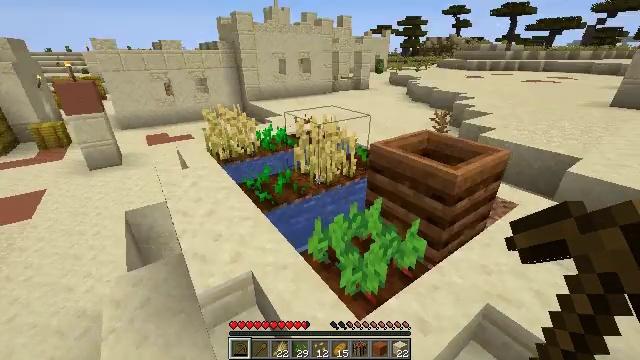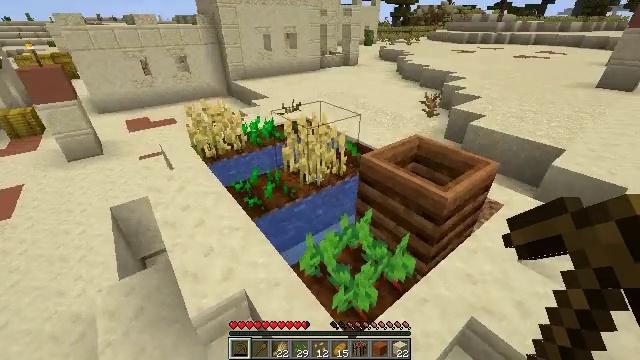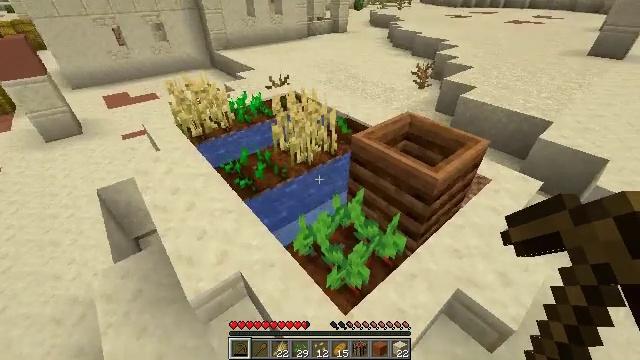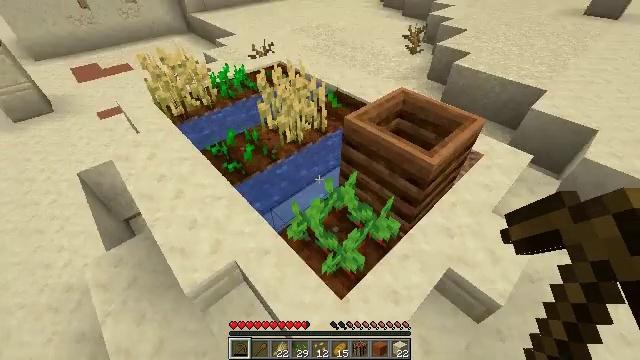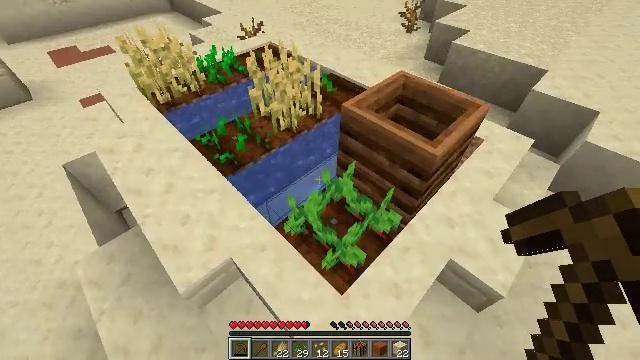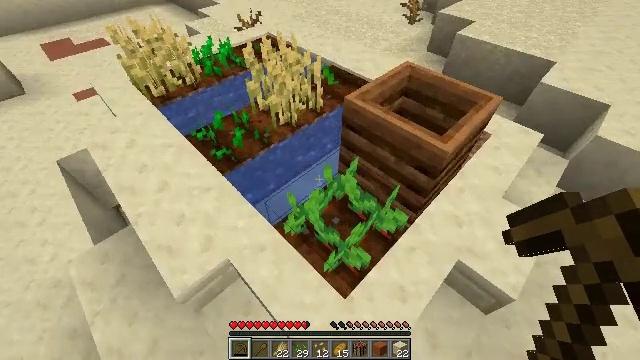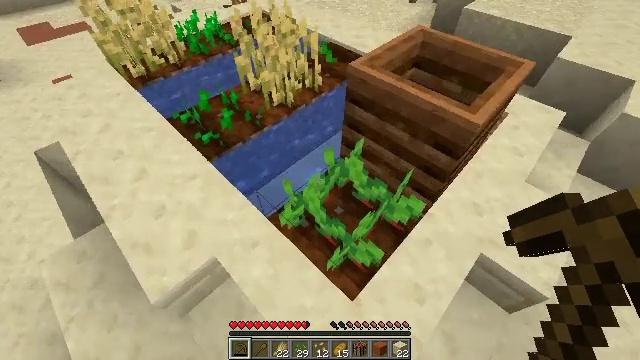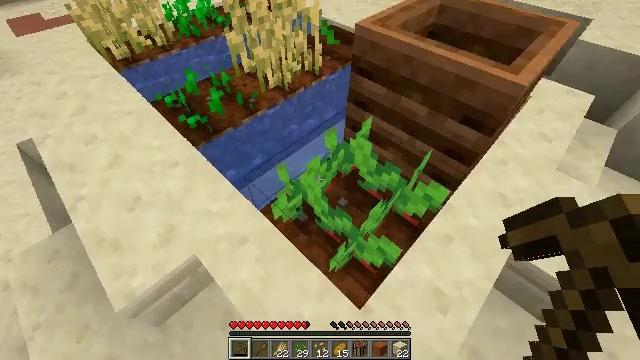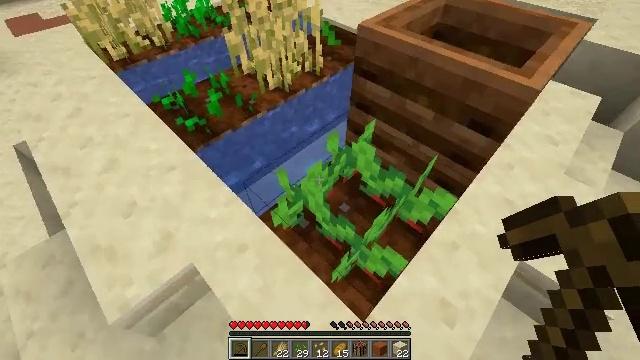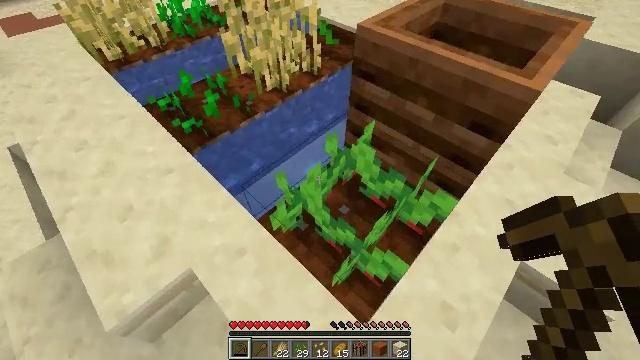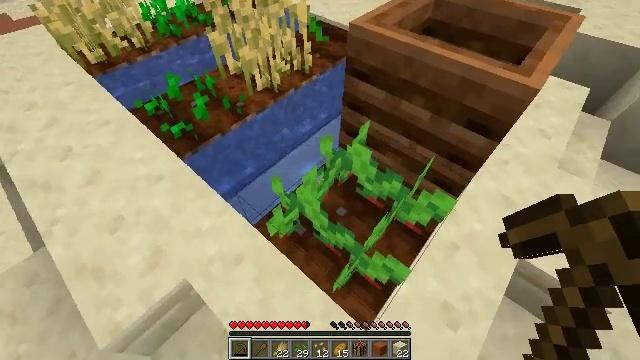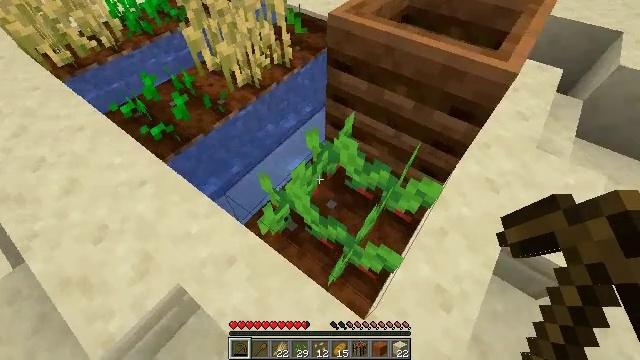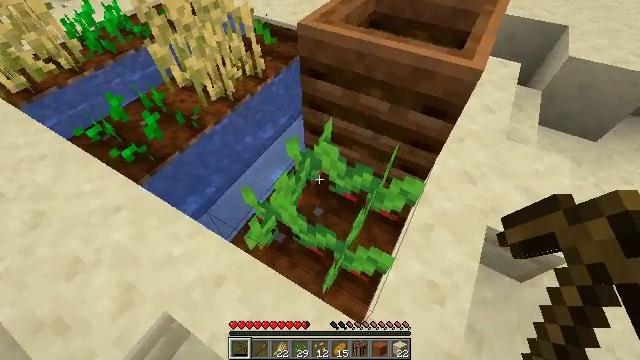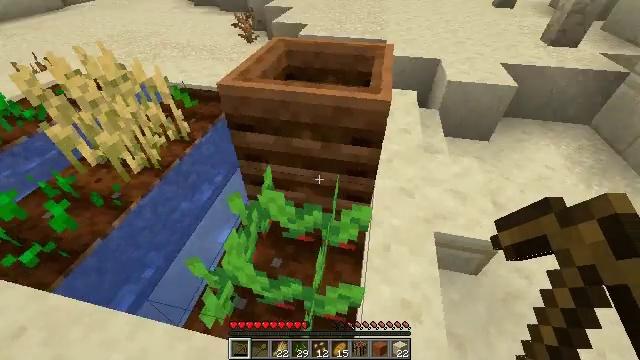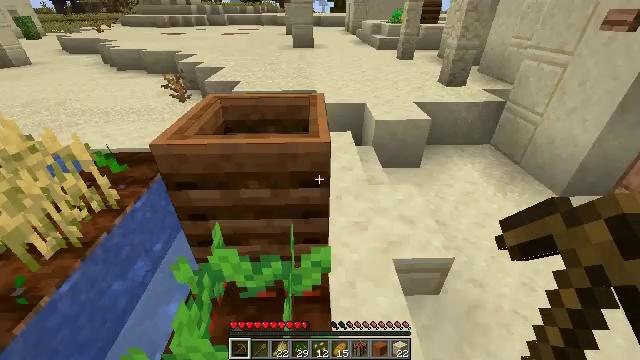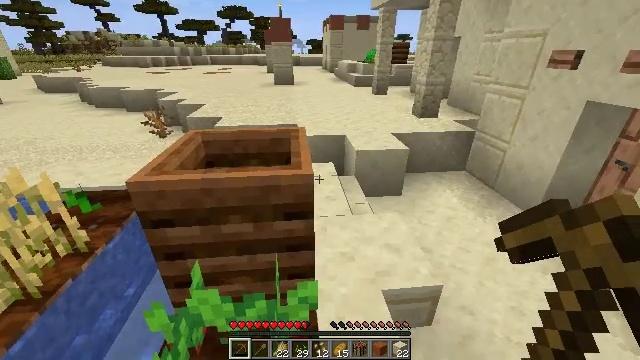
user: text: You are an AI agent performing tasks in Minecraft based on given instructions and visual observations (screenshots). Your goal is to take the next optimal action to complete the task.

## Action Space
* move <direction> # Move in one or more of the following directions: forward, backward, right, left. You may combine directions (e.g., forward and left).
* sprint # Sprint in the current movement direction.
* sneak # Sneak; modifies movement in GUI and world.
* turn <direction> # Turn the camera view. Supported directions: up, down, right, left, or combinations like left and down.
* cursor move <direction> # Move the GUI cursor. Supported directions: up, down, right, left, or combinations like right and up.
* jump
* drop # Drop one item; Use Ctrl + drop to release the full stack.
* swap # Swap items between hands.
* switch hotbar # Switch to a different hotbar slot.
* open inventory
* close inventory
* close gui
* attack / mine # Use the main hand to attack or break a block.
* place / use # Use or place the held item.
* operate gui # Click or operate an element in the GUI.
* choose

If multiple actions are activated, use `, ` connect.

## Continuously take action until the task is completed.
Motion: motion action
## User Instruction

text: Harvest beetroots from the farm.
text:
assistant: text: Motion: move forward, turn right and down, jump
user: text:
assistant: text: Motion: move forward, turn right and down
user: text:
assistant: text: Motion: turn right and down
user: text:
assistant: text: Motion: turn right and down
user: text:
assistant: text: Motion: turn down
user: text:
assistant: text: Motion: turn right and down
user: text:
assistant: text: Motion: no_op
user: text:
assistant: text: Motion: no_op
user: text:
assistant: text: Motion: no_op
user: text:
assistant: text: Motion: turn right
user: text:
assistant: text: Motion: turn right and down
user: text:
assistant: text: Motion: turn right and up
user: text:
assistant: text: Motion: turn right and up
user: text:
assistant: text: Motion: turn right and up
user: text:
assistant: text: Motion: turn right and up, use / place
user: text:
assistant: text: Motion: use / place
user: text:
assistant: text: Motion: use / place
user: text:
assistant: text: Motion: use / place
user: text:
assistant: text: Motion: turn left
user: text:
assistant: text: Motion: turn left and down
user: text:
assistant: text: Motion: turn left and down
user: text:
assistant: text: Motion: turn left
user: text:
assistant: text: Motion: turn left
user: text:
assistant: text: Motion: turn left
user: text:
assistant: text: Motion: use / place
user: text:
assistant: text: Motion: use / place
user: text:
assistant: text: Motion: use / place
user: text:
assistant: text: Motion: no_op
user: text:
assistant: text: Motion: no_op
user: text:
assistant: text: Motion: turn down